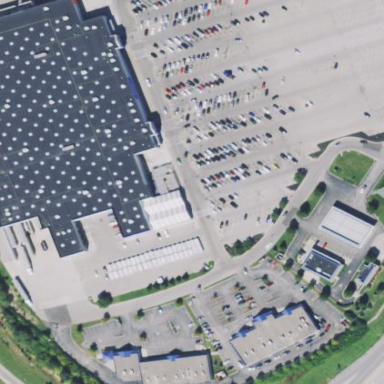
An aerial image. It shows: Retail area.